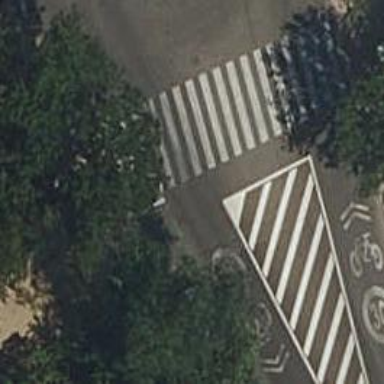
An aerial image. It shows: Footway made of paving stones.